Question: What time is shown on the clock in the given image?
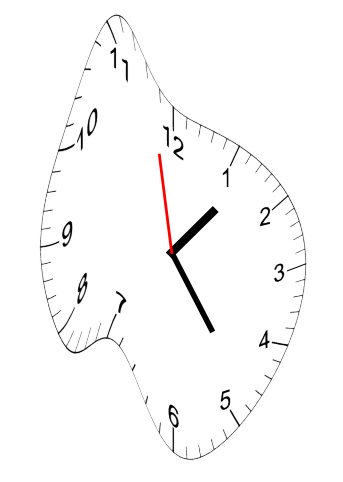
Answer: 01:23:58